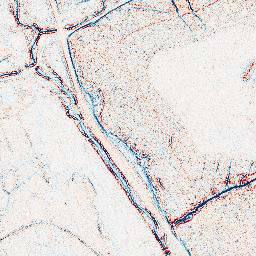
Category: edge_preserving
Decomposition family: anisotropic_diffusion
Decomposition parameters: iterations: 5
kappa: 10
gamma: 0.05
Upsampling method: sinc_blackman
Upsampling parameters: scale: 2
kernel_size: 16
Upsampling scale: 2